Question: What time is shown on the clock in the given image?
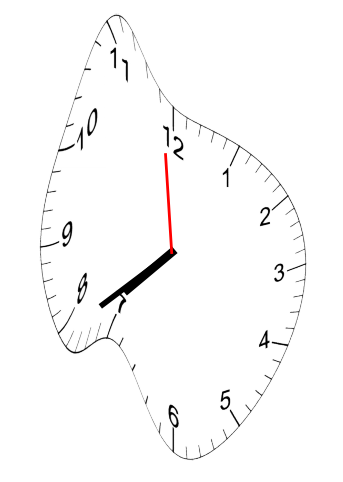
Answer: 07:38:59